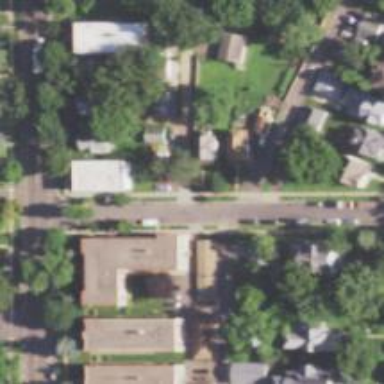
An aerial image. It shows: Alleyway designated as service road.